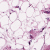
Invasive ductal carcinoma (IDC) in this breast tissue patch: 0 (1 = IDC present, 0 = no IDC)